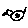
Label: bird